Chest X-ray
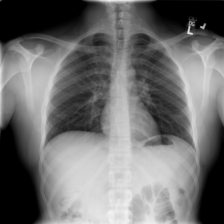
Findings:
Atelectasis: negative
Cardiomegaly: negative
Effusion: negative
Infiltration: negative
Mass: negative
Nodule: negative
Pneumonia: negative
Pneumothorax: negative
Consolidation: negative
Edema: negative
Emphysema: negative
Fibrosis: negative
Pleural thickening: negative
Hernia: negative